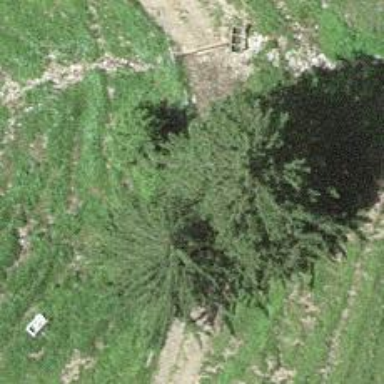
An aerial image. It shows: Evergreen needle-leaved tree.